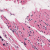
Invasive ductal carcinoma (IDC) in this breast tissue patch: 0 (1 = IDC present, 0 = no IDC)